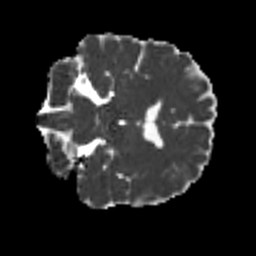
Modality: MD
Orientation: coronal
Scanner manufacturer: siemens
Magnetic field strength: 3 T
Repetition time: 9.6 s
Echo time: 0.077 s